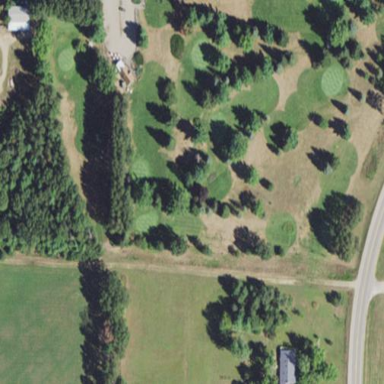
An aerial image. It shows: Golf course.